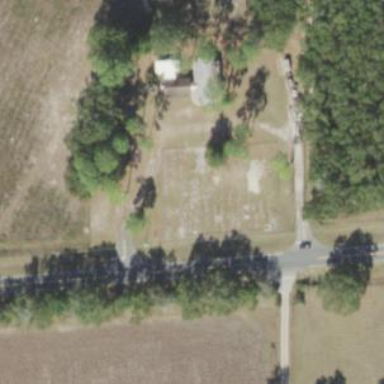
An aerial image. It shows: Graveyard.